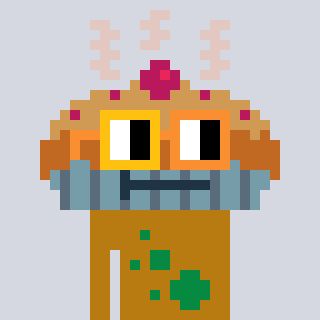
a pixel art character with square yellow and orange glasses, a pie-shaped head and a gold-colored body on a cool background